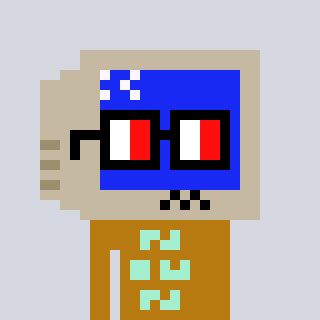
a pixel art character with square glasses with black frames and red eyes, a old monitor-shaped head and a gold-colored body on a cool background